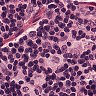
Metastatic tissue present: no